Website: home-depot
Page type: payment
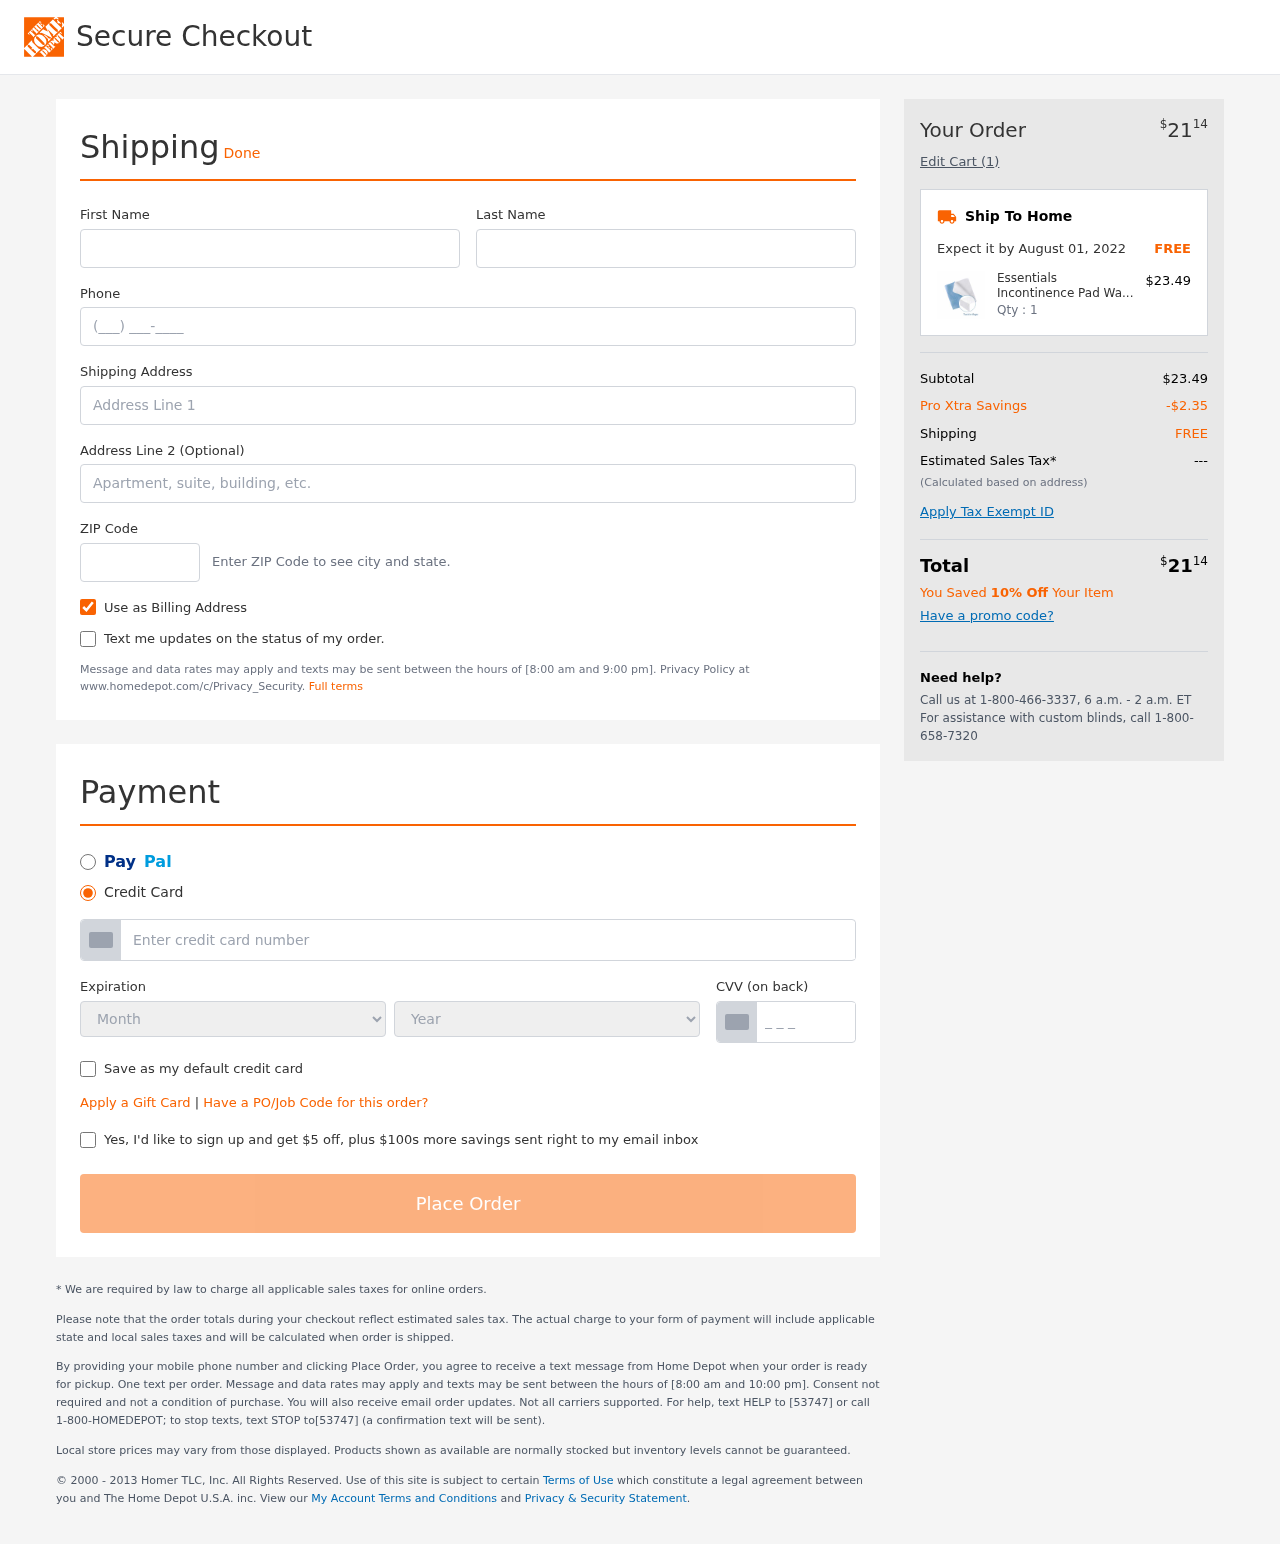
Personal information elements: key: PII_CARD_CVV
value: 013
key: PII_CARD_EXPIRY_MONTH
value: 04
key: PII_CARD_EXPIRY_YEAR
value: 30
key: PII_CARD_NUMBER
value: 6522 4049 6456 3126
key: PII_FIRSTNAME
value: Jason
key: PII_LASTNAME
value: Wright
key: PII_PHONE
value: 5507474079
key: PII_POSTCODE
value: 97045
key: PII_STREET
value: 2949 Daniel Island Suite 405
Product elements: key: PRODUCT1_NAME
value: Essentials Incontinence Pad Washable Bed Protector Potty Training Sleep Mat Square Quilted Blue(70x9
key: PRODUCT1_PRICE
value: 23.49
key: PRODUCT1_QUANTITY
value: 1
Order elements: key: ORDER_TOTAL
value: $2114
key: ORDER_NUM_ITEMS
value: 1
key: ORDER_DELIVERY_DATE
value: August 01, 2022
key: ORDER_SUBTOTAL
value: $23.49
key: ORDER_DISCOUNT
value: -$2.35
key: ORDER_SHIPPING_COST
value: FREE